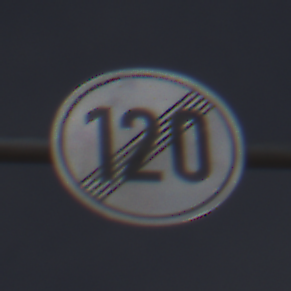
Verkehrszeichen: EndeGeschwindigkeit120
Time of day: MorningAfternoon
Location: Outdoor (Nature)
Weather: PartlyCloudy
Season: NotSpecified
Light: Natural